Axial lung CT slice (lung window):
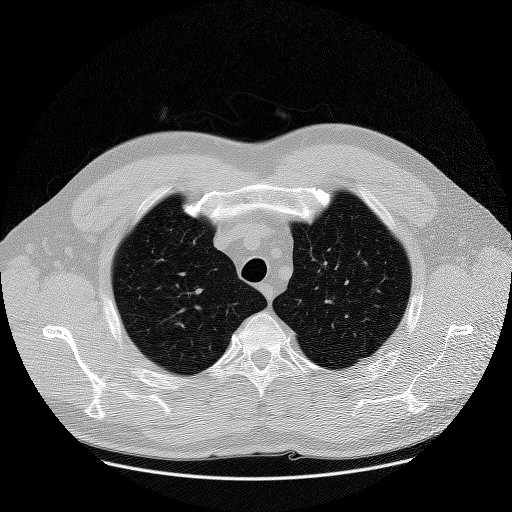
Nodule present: no